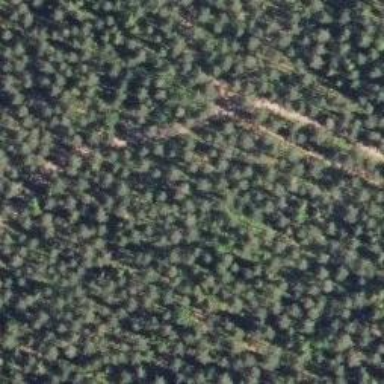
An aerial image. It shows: Excellent visible footway trail.